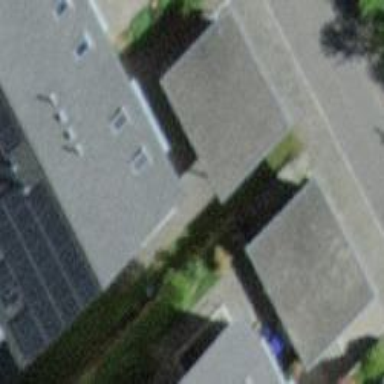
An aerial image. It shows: View of roof of building.